Question: I am trying to create <URL>.
So I have installed 'HomeBrew', 'ant' and 'maven' at my Mac OS Yosemite notebook and pointed the 'ANDROID_HOME' environment variable to the location of Android SDK.
Then I have checked out latest zxing from GitHub and built it (seeming without any errors) with the command 'mvn package' (and using 'javac' version 1.8.0_45).
After that I have created a new Android project with blank Activity in Eclipse and copied the 3 jar files into its 'libs' directory:
- - -
Unfortunately, my simple code in <URL> does not compile:
'''
@Override
protected void onCreate(Bundle savedInstanceState) {
super.onCreate(savedInstanceState);
setContentView(R.layout.activity_main);
ImageView imageView = (ImageView) findViewById(R.id.qrCode);
String qrData = "Data I want to encode in QR code";
int qrCodeDimention = 500;
QRCodeEncoder qrCodeEncoder = new QRCodeEncoder(qrData,
null,
Contents.Type.TEXT,
BarcodeFormat.QR_CODE.toString(),
qrCodeDimention);
try {
Bitmap bitmap = qrCodeEncoder.encodeAsBitmap();
imageView.setImageBitmap(bitmap);
} catch (WriterException e) {
e.printStackTrace();
}
}
'''
The errors are (here <URL>:

'''
BarcodeFormat cannot be resolved
Contents cannot be resolved to a variable
QRCodeEncoder cannot be resolved to a type
QRCodeEncoder cannot be resolved to a type
WriterException cannot be resolved to a type
'''
But at the same time I can see these (supposedly not found by Eclipse) classes by calling 'tar' tool:
'''
# tar tvfz libs/core-3.2.1-SNAPSHOT.jar | grep -i WriterException
-rwxrwxrwx 0 0 0 0 28 Mai 20:35 com/google/zxing/WriterException.class
# tar tvfz libs/core-3.2.1-SNAPSHOT.jar | grep -i BarcodeFormat
-rwxrwxrwx 0 0 0 0 28 Mai 20:35 com/google/zxing/BarcodeFormat.class
# tar tvfz libs/android-4.7.4.jar | grep -i QRCodeEncoder
-rwxrwxrwx 0 0 0 0 28 Mai 20:39 com/google/zxing/client/android/encode/QRCodeEncoder.class
'''
What am I doint wrong please, why can't Eclipse find the classes?
I have asked my question <URL> as well.
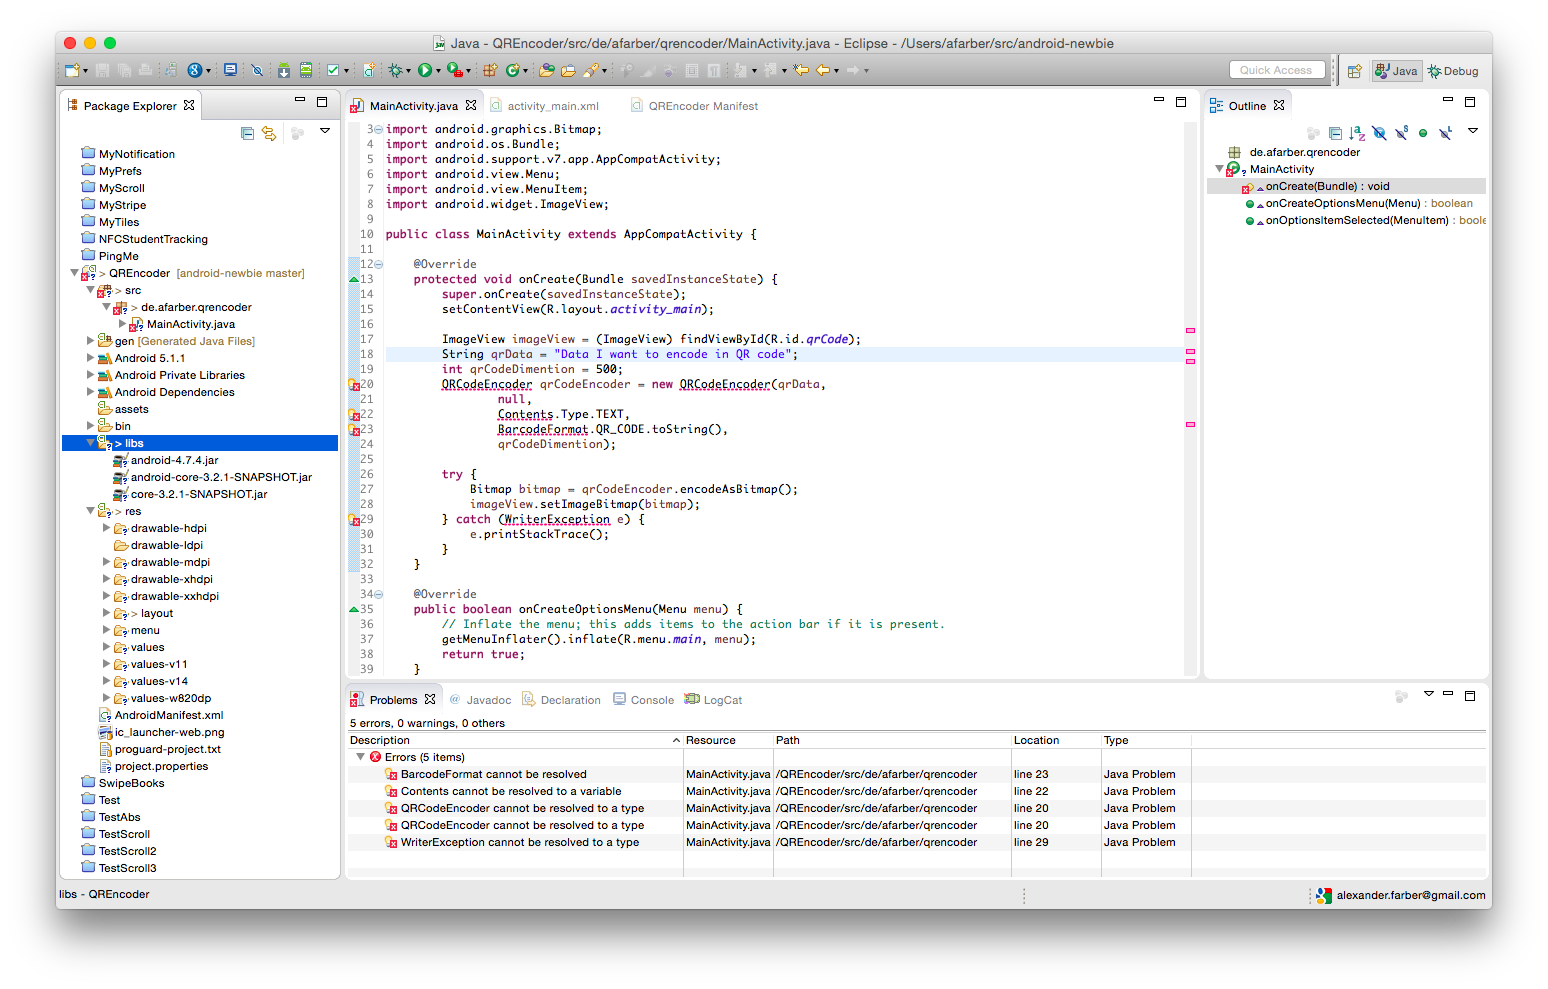
Answer: Alright, I've fixed my problem (of generating a QR-encoded image from a string) by looking at the <URL>:

Here is my <URL>:
'''
@Override
protected void onCreate(Bundle savedInstanceState) {
super.onCreate(savedInstanceState);
setContentView(R.layout.activity_main);
ImageView imageView = (ImageView) findViewById(R.id.qrCode);
try {
Bitmap bitmap = encodeAsBitmap(STR);
imageView.setImageBitmap(bitmap);
} catch (WriterException e) {
e.printStackTrace();
}
}
Bitmap encodeAsBitmap(String str) throws WriterException {
BitMatrix result;
try {
result = new MultiFormatWriter().encode(str,
BarcodeFormat.QR_CODE, WIDTH, WIDTH, null);
} catch (IllegalArgumentException iae) {
// Unsupported format
return null;
}
int w = result.getWidth();
int h = result.getHeight();
int[] pixels = new int[w * h];
for (int y = 0; y < h; y++) {
int offset = y * w;
for (int x = 0; x < w; x++) {
pixels[offset + x] = result.get(x, y) ? BLACK : WHITE;
}
}
Bitmap bitmap = Bitmap.createBitmap(w, h, Bitmap.Config.ARGB_8888);
bitmap.setPixels(pixels, 0, width, 0, 0, w, h);
return bitmap;
}
'''
Also, I have taken from <URL>:

Finally, riginal problem of Eclipse not being able to use jar files I've built with Maven was coming from the Java version - to be fixed in or :